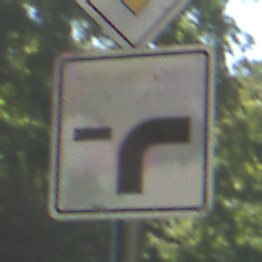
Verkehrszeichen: VerlaufVorfahrtsstrasse9
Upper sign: Vorfahrtsstrasse
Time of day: Midday
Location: Outdoor (RoadRail)
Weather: Clear
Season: NotSpecified
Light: Natural